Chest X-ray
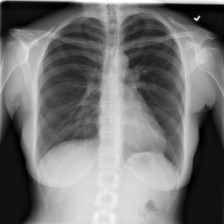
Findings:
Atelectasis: negative
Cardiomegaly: negative
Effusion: negative
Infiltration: negative
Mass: negative
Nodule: negative
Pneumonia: negative
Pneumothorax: positive
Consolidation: negative
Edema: negative
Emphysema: negative
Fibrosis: negative
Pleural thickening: negative
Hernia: negative